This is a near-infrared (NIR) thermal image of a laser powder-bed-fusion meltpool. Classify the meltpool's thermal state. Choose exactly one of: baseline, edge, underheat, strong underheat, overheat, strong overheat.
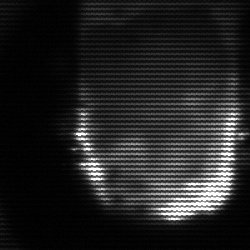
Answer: baseline